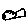
Label: fish